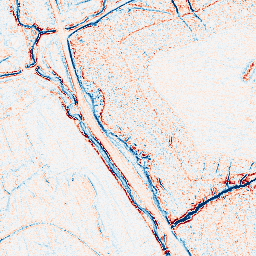
Category: edge_preserving
Decomposition family: anisotropic_diffusion
Decomposition parameters: iterations: 5
kappa: 50
gamma: 0.15
Upsampling method: lanczos
Upsampling parameters: scale: 4
Upsampling scale: 4